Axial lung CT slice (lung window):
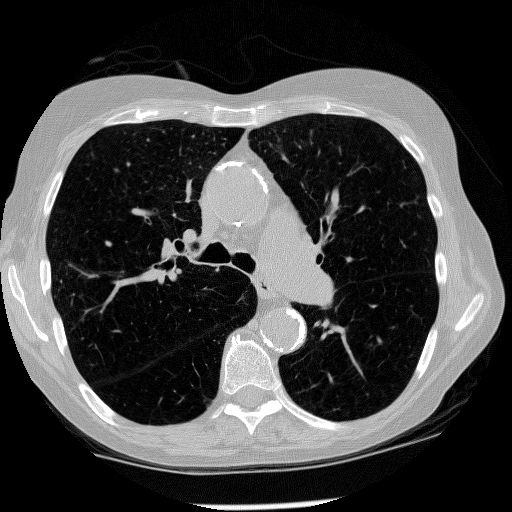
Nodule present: no